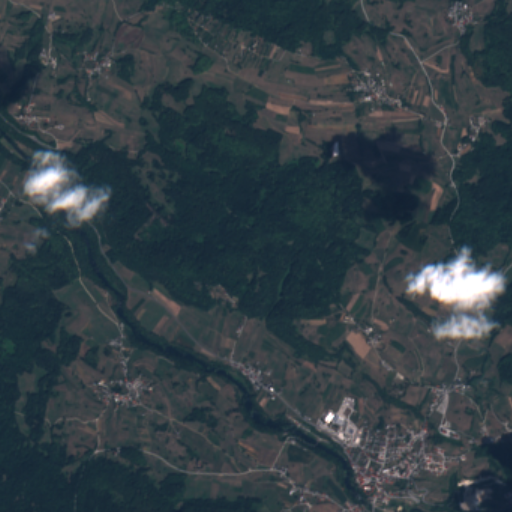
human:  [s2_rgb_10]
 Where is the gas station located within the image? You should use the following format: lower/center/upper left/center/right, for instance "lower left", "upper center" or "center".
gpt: The gas station is located in the lower right of the image.
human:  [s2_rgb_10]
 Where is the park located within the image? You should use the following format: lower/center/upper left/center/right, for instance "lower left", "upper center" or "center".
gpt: The park is located in the lower right of the image.
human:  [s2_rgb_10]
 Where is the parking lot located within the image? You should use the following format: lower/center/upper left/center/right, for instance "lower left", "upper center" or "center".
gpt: The parking lot is located in the lower right of the image.
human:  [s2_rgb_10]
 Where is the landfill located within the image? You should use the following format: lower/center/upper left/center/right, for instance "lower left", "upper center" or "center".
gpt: There is no landfill in the image.